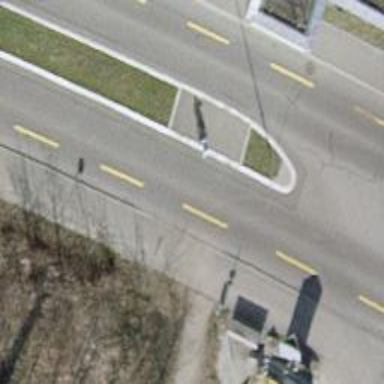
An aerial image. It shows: Unmarked crossing with pedestrian island.